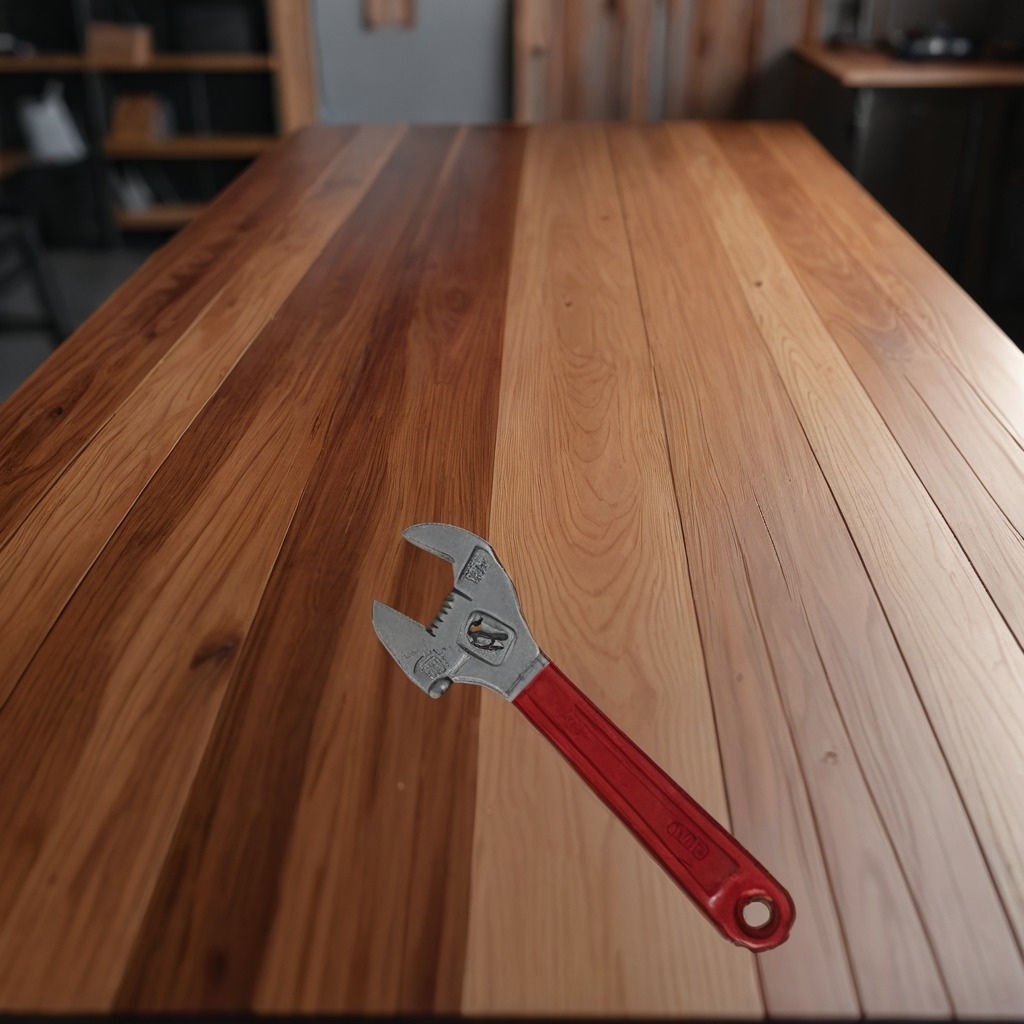
An wrench is lying on a wooden table in a carpentry studio.